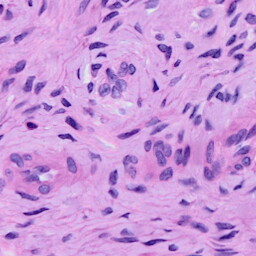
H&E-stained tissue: Cervix